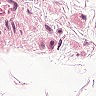
Metastatic tissue present: no